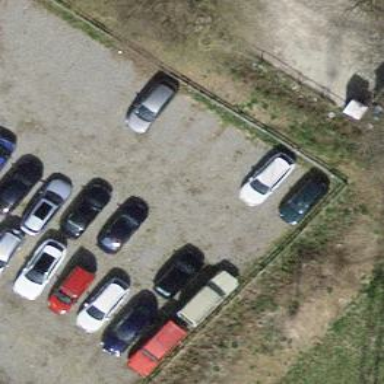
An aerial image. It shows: Parking aisle with pebblestone surface.